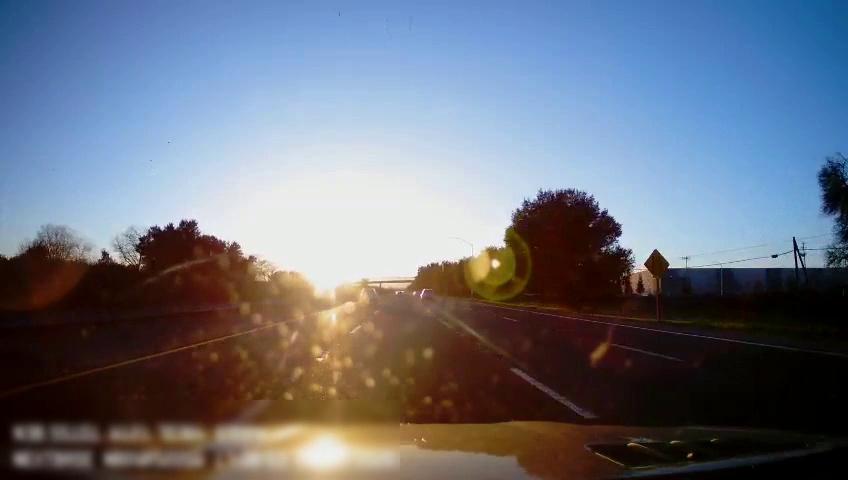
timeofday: Day
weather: Sunny
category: Drivable Space
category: Vehicles | SUV
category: Vehicles | SUV
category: Lanes | Alternate Lane
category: Lanes | Current Lane
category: Lanes | Current Lane
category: Lanes | Alternate Lane
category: Lanes | Alternate Lane
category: Traffic | Signs